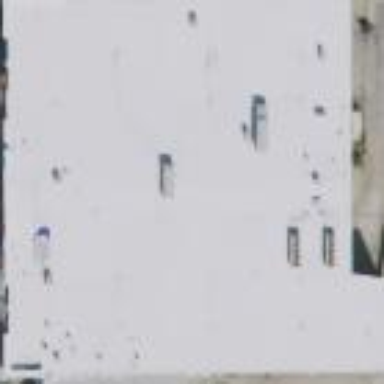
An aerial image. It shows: Retail building.